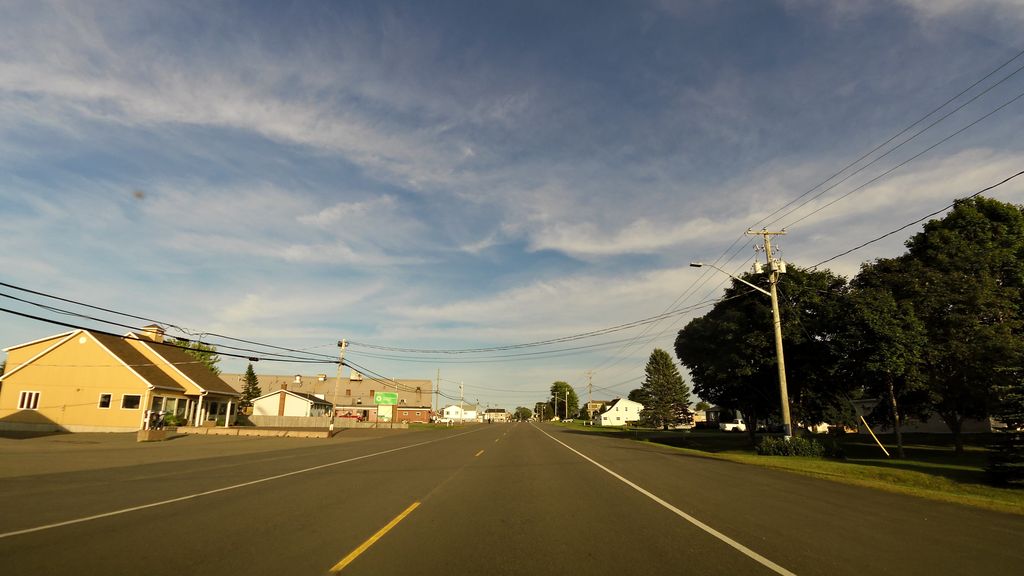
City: charlottetown